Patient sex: M
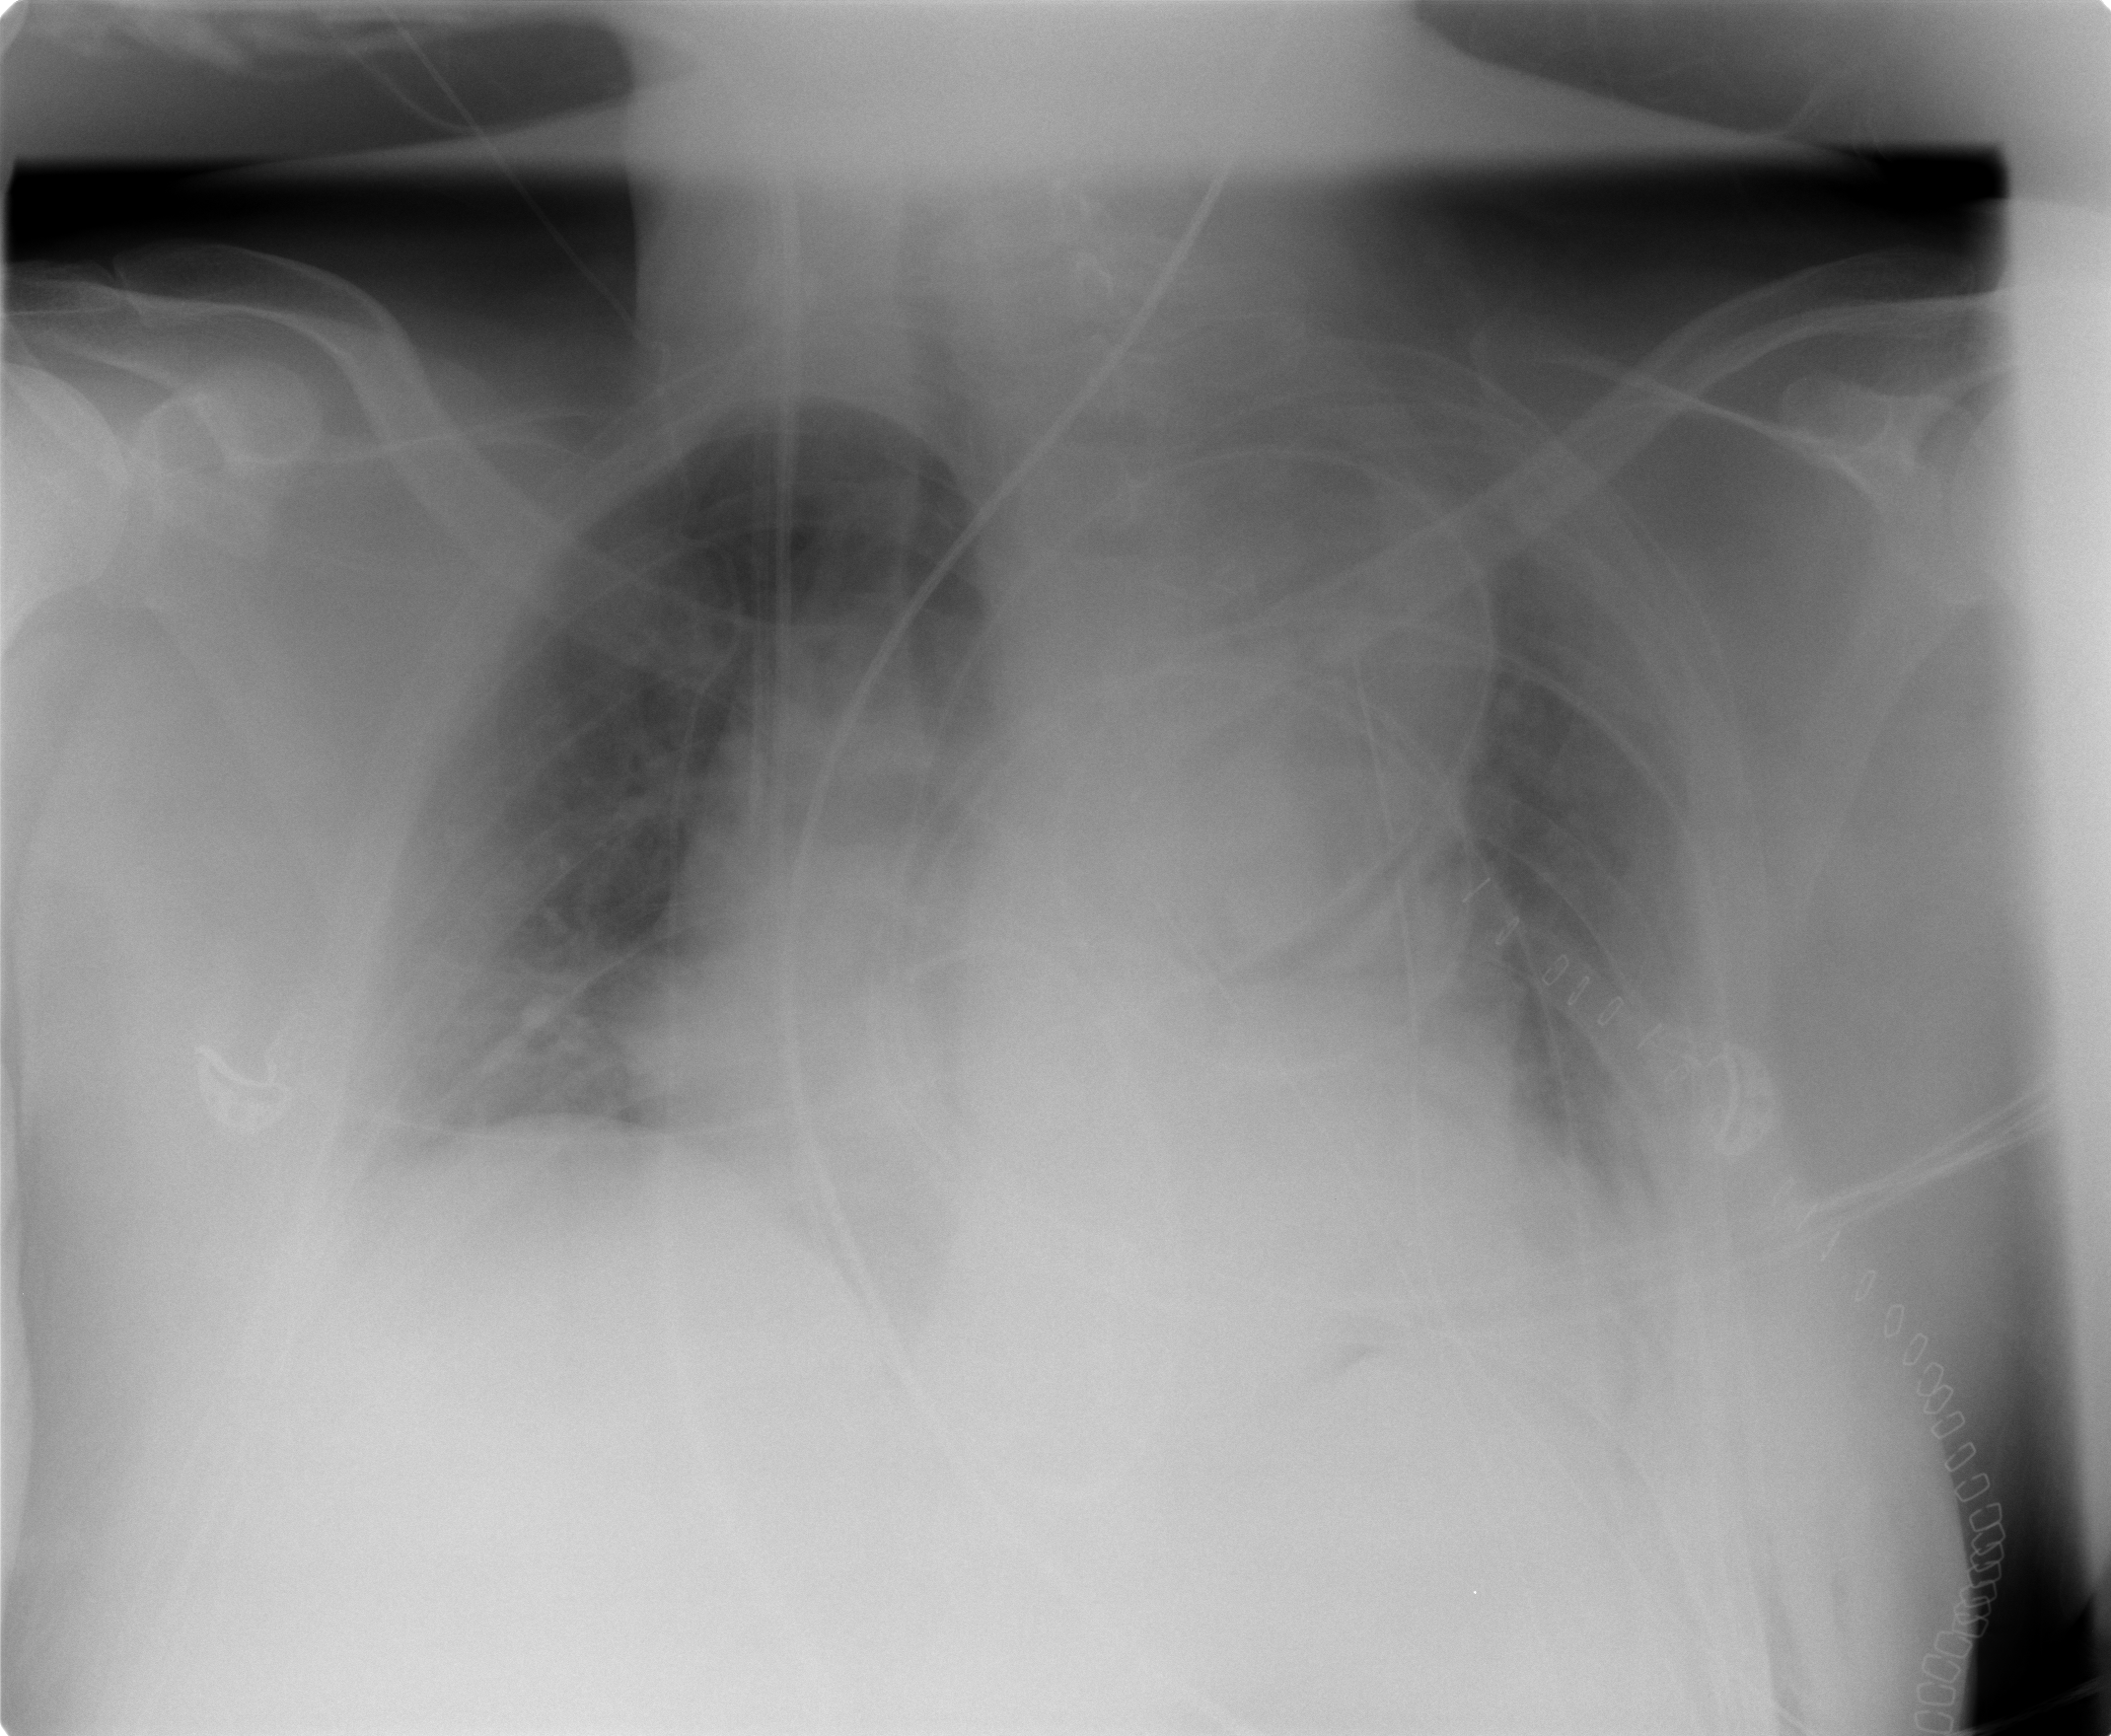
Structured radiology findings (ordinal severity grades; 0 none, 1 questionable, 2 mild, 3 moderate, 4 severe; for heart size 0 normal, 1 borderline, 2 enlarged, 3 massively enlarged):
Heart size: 2
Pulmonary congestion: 2
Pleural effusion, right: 2
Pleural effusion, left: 2
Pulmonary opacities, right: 0
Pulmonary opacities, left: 0
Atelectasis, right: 2
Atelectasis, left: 2